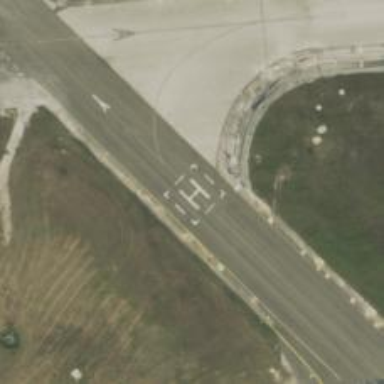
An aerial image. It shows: Image of helipad at airport.